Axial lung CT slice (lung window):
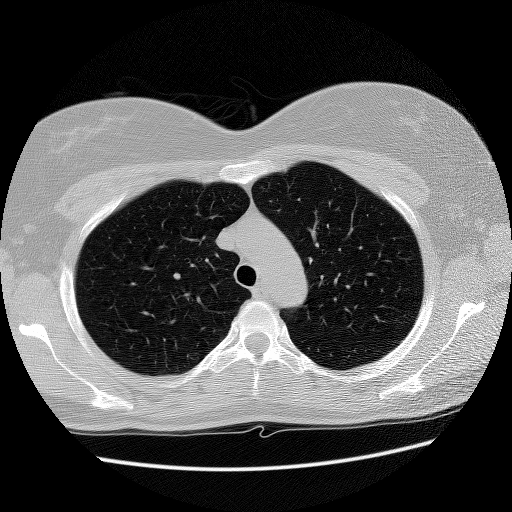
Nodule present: no